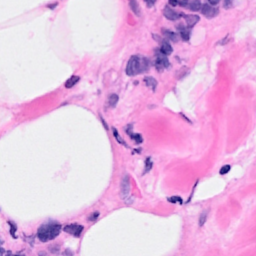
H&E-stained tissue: Breast